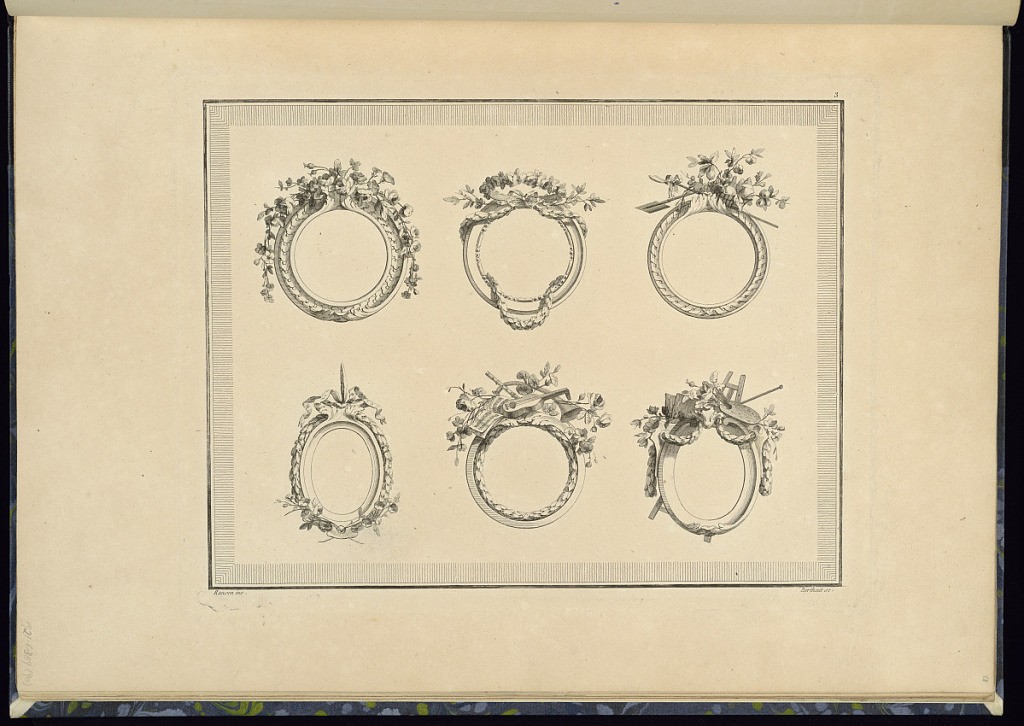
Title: Six Medallion or Frame Designs
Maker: Pierre Ranson, French, 1736–1786
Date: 1778
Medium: Etching on laid paper
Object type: Print
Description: Six designs for medallions or frames, oval and round, decorated with moldings and topped with trophies. The ornament and motifs include laurel leaves, ribbon, scrolling acanthus leaves, foliate branches, flowers, festoon of leaves, lute, horn, sheets of music, basket of fruit, shovel, palette, paint brushes, and an easel. The plate is numbered and signed.